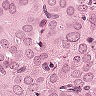
Metastatic tissue present: yes